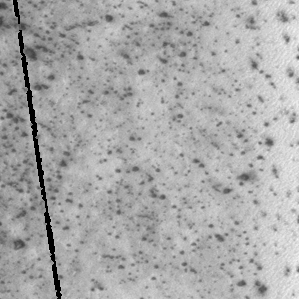
Label: frost